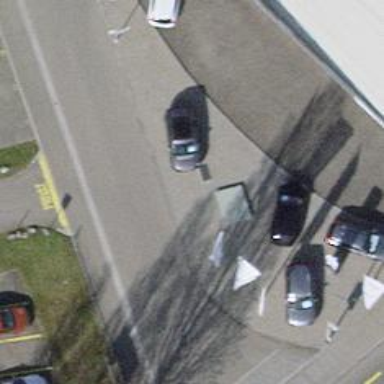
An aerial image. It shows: Flagpole which is man-made.